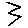
Label: zigzag